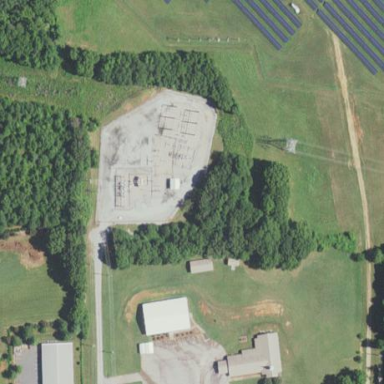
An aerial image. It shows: Distribution power substation secured by fence.